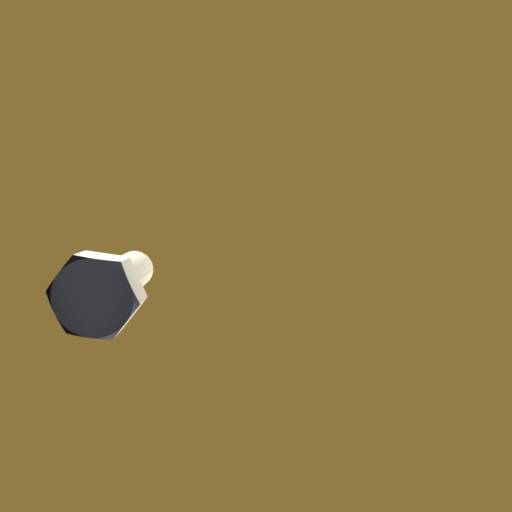
Label: bolt